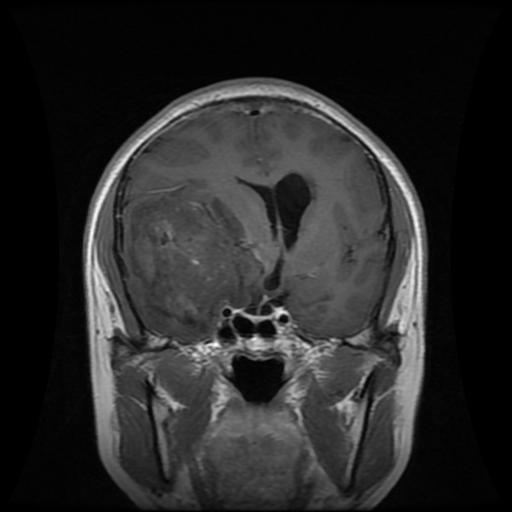
Label: glioma